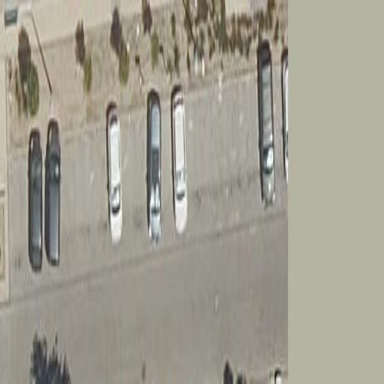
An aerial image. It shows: Parking area with cobblestone surface.